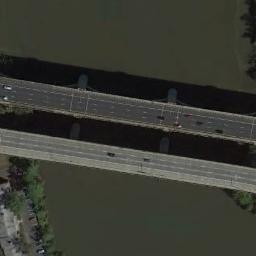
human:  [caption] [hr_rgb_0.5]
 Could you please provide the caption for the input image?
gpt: Both sides of the river are dense forests .

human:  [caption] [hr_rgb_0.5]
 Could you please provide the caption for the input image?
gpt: There are two bridges over the river with some cars on it .

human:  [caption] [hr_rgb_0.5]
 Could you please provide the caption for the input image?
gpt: Two parallel bridges connect the land on both sides of the turquoise water  There are many cars on the bridge .

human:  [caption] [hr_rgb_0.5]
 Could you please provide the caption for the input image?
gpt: Two bridges built on a yellow river and some cars on the bridge .

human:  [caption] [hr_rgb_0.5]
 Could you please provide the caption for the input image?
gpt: Many cars of different models are on the bridge .